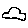
Label: car